Question: I have a problem with Java Persistence API and Hibernate.
My situation of project is:

My persistence.xml file is:
'''
<persistence
xmlns="http://java.sun.com/xml/ns/persistence"
xmlns:xsi="http://www.w3.org/2001/XMLSchema-instance"
xsi:schemaLocation="http://java.sun.com/xml/ns/persistence http://java.sun.com/xml/ns/persistence/persistence_2_0.xsd"
version="2.0">
<persistence-unit name="JPA">
<provider>org.hibernate.ejb.HibernatePersistence</provider>
<class>com.david.Libro</class>
<class>com.david.Categoria</class>
<properties>
<property name="hibernate.show_sql" value="true" />
<property name="javax.persistence.transactionType" value="RESOURCE_LOCAL" />
<property name="javax.persistence.jdbc.driver" value="com.mysql.jdbc.Driver" />
<property name="javax.persistence.jdbc.url" value="jdbc:mysql://localhost/arquitecturaJava" />
<property name="javax.persistence.jdbc.user" value="root" />
<property name="javax.persistence.jdbc.password" value="root" />
<property name="hibernate.dialect" value="org.hibernate.dialect.MySQL5Dialect" />
</properties>
</persistence-unit>
</persistence>
'''
And i create EntityManagerFactory in:
'''
private static EntityManagerFactory buildEntityManagerFactory()
{
try
{
return Persistence.createEntityManagerFactory("JPA");
}
catch (Throwable ex)
{
ex.printStackTrace();
//throw new RuntimeException("Error al crear la factoria de JPA:->"+ ex.getMessage());
}
}
'''
My error is about create EntityManagerFactory:
'''
javax.persistence.PersistenceException: [PersistenceUnit: JPA] Unable to build EntityManagerFactory
at org.hibernate.ejb.Ejb3Configuration.buildEntityManagerFactory(Ejb3Configuration.java:924)
at org.hibernate.ejb.Ejb3Configuration.buildEntityManagerFactory(Ejb3Configuration.java:899)
at org.hibernate.ejb.HibernatePersistence.createEntityManagerFactory(HibernatePersistence.java:59)
at javax.persistence.Persistence.createEntityManagerFactory(Persistence.java:63)
at javax.persistence.Persistence.createEntityManagerFactory(Persistence.java:47)
at com.david.JPAHelper.buildEntityManagerFactory(JPAHelper.java:14)
at com.david.JPAHelper.<clinit>(JPAHelper.java:8)
at com.david.Categoria.buscarTodos(Categoria.java:93)
at com.david.FormularioInsertarLibroAccion.ejecutar(FormularioInsertarLibroAccion.java:25)
at com.david.ControladorLibros.doGet(ControladorLibros.java:38)
at javax.servlet.http.HttpServlet.service(HttpServlet.java:621)
at javax.servlet.http.HttpServlet.service(HttpServlet.java:728)
at org.apache.catalina.core.ApplicationFilterChain.internalDoFilter(ApplicationFilterChain.java:305)
at org.apache.catalina.core.ApplicationFilterChain.doFilter(ApplicationFilterChain.java:210)
at org.apache.catalina.core.StandardWrapperValve.invoke(StandardWrapperValve.java:222)
at org.apache.catalina.core.StandardContextValve.invoke(StandardContextValve.java:123)
at org.apache.catalina.authenticator.AuthenticatorBase.invoke(AuthenticatorBase.java:472)
at org.apache.catalina.core.StandardHostValve.invoke(StandardHostValve.java:171)
at org.apache.catalina.valves.ErrorReportValve.invoke(ErrorReportValve.java:99)
at org.apache.catalina.valves.AccessLogValve.invoke(AccessLogValve.java:947)
at org.apache.catalina.core.StandardEngineValve.invoke(StandardEngineValve.java:118)
at org.apache.catalina.connector.CoyoteAdapter.service(CoyoteAdapter.java:408)
at org.apache.coyote.http11.AbstractHttp11Processor.process(AbstractHttp11Processor.java:1009)
at org.apache.coyote.AbstractProtocol$AbstractConnectionHandler.process(AbstractProtocol.java:589)
at org.apache.tomcat.util.net.JIoEndpoint$SocketProcessor.run(JIoEndpoint.java:310)
at java.util.concurrent.ThreadPoolExecutor.runWorker(Unknown Source)
at java.util.concurrent.ThreadPoolExecutor$Worker.run(Unknown Source)
at java.lang.Thread.run(Unknown Source)
Caused by: org.hibernate.DuplicateMappingException: Duplicate class/entity mapping com.david.Libro
at org.hibernate.cfg.Configuration$MappingsImpl.addClass(Configuration.java:2638)
at org.hibernate.cfg.AnnotationBinder.bindClass(AnnotationBinder.java:706)
at org.hibernate.cfg.Configuration$MetadataSourceQueue.processAnnotatedClassesQueue(Configuration.java:3512)
at org.hibernate.cfg.Configuration$MetadataSourceQueue.processMetadata(Configuration.java:3466)
at org.hibernate.cfg.Configuration.secondPassCompile(Configuration.java:1355)
at org.hibernate.cfg.Configuration.buildSessionFactory(Configuration.java:1756)
at org.hibernate.ejb.EntityManagerFactoryImpl.<init>(EntityManagerFactoryImpl.java:96)
at org.hibernate.ejb.Ejb3Configuration.buildEntityManagerFactory(Ejb3Configuration.java:914)
... 27 more
'''
Part of Libro and Categoria classes code is:
'''
@Entity
@Table(name = "Categorias")
public class Categoria implements Serializable
{
private static final long serialVersionUID = 1L;
@Id
@JoinColumn(name = "categoria")
private String id;
private String descripcion;
....
'''
and
'''
@Entity
@Table(name="Libros")
public class Libro implements Serializable
{
private static final long serialVersionUID = 1L;
@Id
private String isbn;
private String titulo;
@ManyToOne
@JoinColumn (name="categoria")
private Categoria categoria;
....
'''
My file of Hibernate Configuration is:
'''
<?xml version="1.0" encoding="UTF-8"?>
<!DOCTYPE hibernate-configuration PUBLIC "-//Hibernate/Hibernate Configuration DTD 3.0//EN" "http://hibernate.sourceforge.net/hibernate-configuration-3.0.dtd">
<hibernate-configuration>
<session-factory>
<property name="connection.driver_class">com.mysql.jdbc.Driver</property>
<property name="connection.url">jdbc:mysql://localhost/arquitecturajava</property>
<property name="connection.username">root</property>
<property name="connection.password">root</property>
<property name="connection.pool_size">5</property>
<property name="dialect">org.hibernate.dialect.MySQL5Dialect</property>
<property name="show_sql">true</property>
<mapping class="com.david.Categoria"></mapping>
<mapping class="com.david.Libro"></mapping>
</session-factory>
</hibernate-configuration>
'''
Any ideas!!
Thank's!!
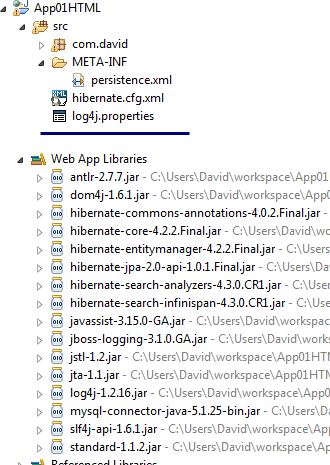
Answer: You don't need both 'hibernate.cfg.xml' and 'persistence.xml' in this case. Have you tried removing 'hibernate.cfg.xml' and mapping everything in 'persistence.xml' only?
But as the other answer also pointed out, this is not okay like this:
'''
@Id
@JoinColumn(name = "categoria")
private String id;
'''
Didn't you want to use '@Column' instead?